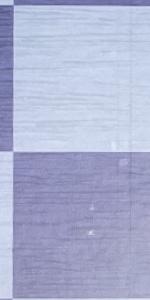
Label: Empty